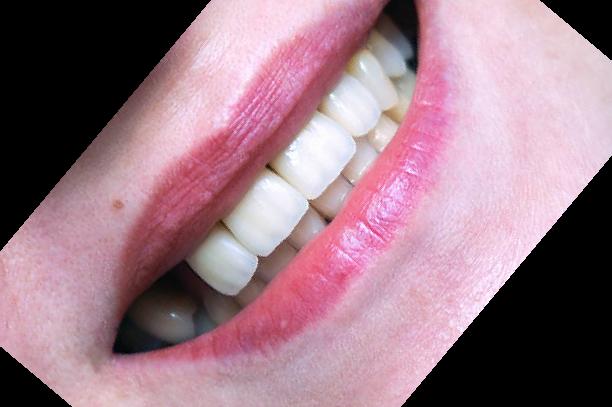
Condition: hypodontia